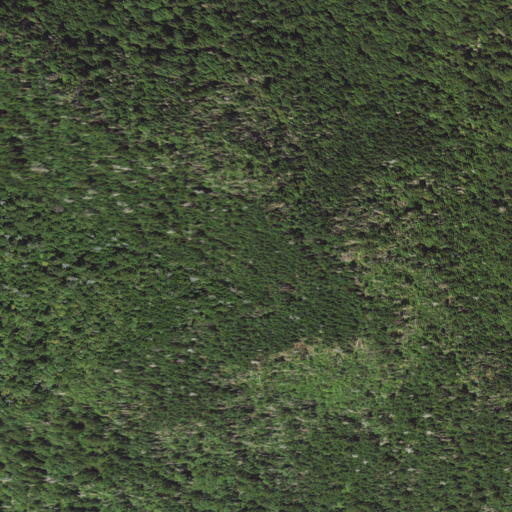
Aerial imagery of mountain in North Carolina named Blackstock Knob containing evergreen forest, mixed forest, and deciduous forest